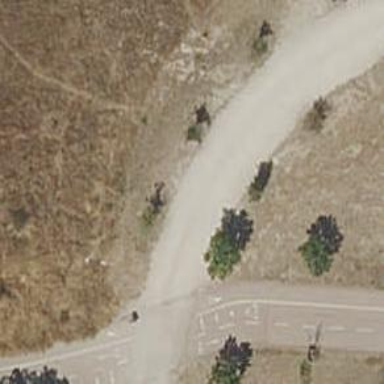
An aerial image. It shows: Compacted track road with grade1 tracktype.